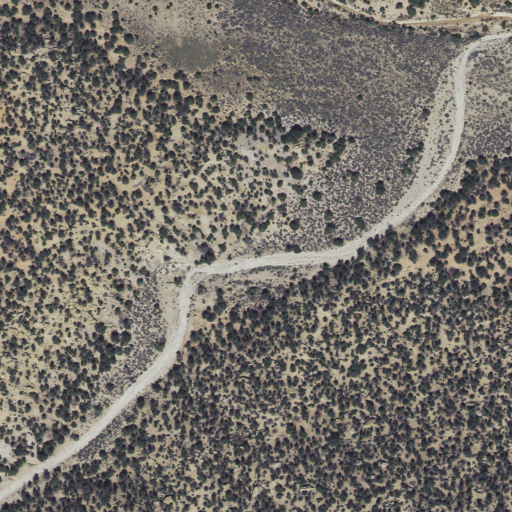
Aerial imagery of valley in Utah named Deer Canyon containing shrub, evergreen forest, and open development